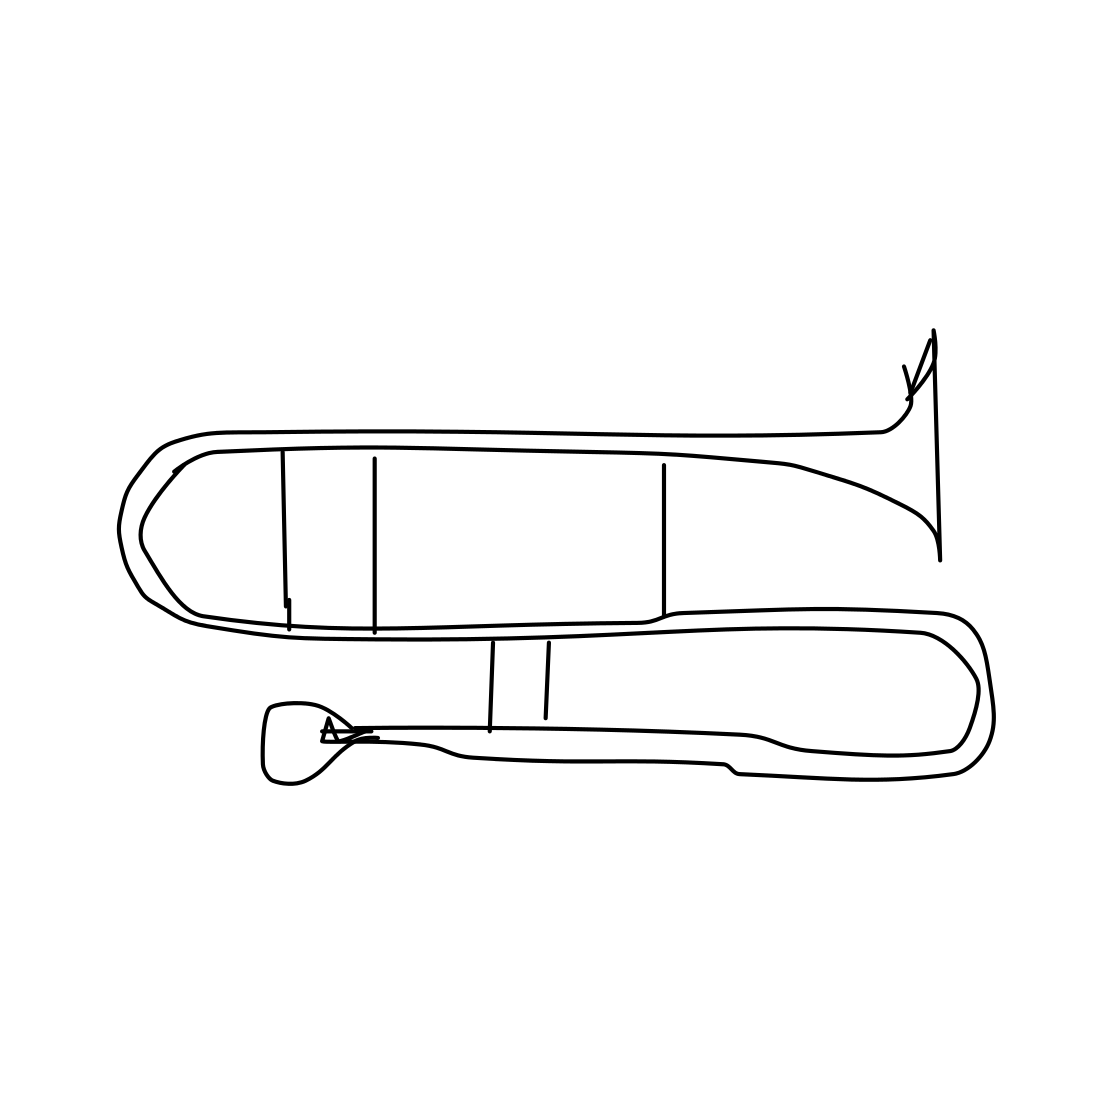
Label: trombone